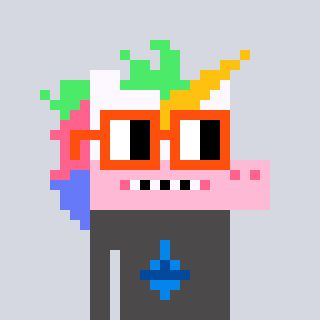
a pixel art character with square orange glasses, a unicorn-shaped head and a grayscale-colored body on a cool background